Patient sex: M
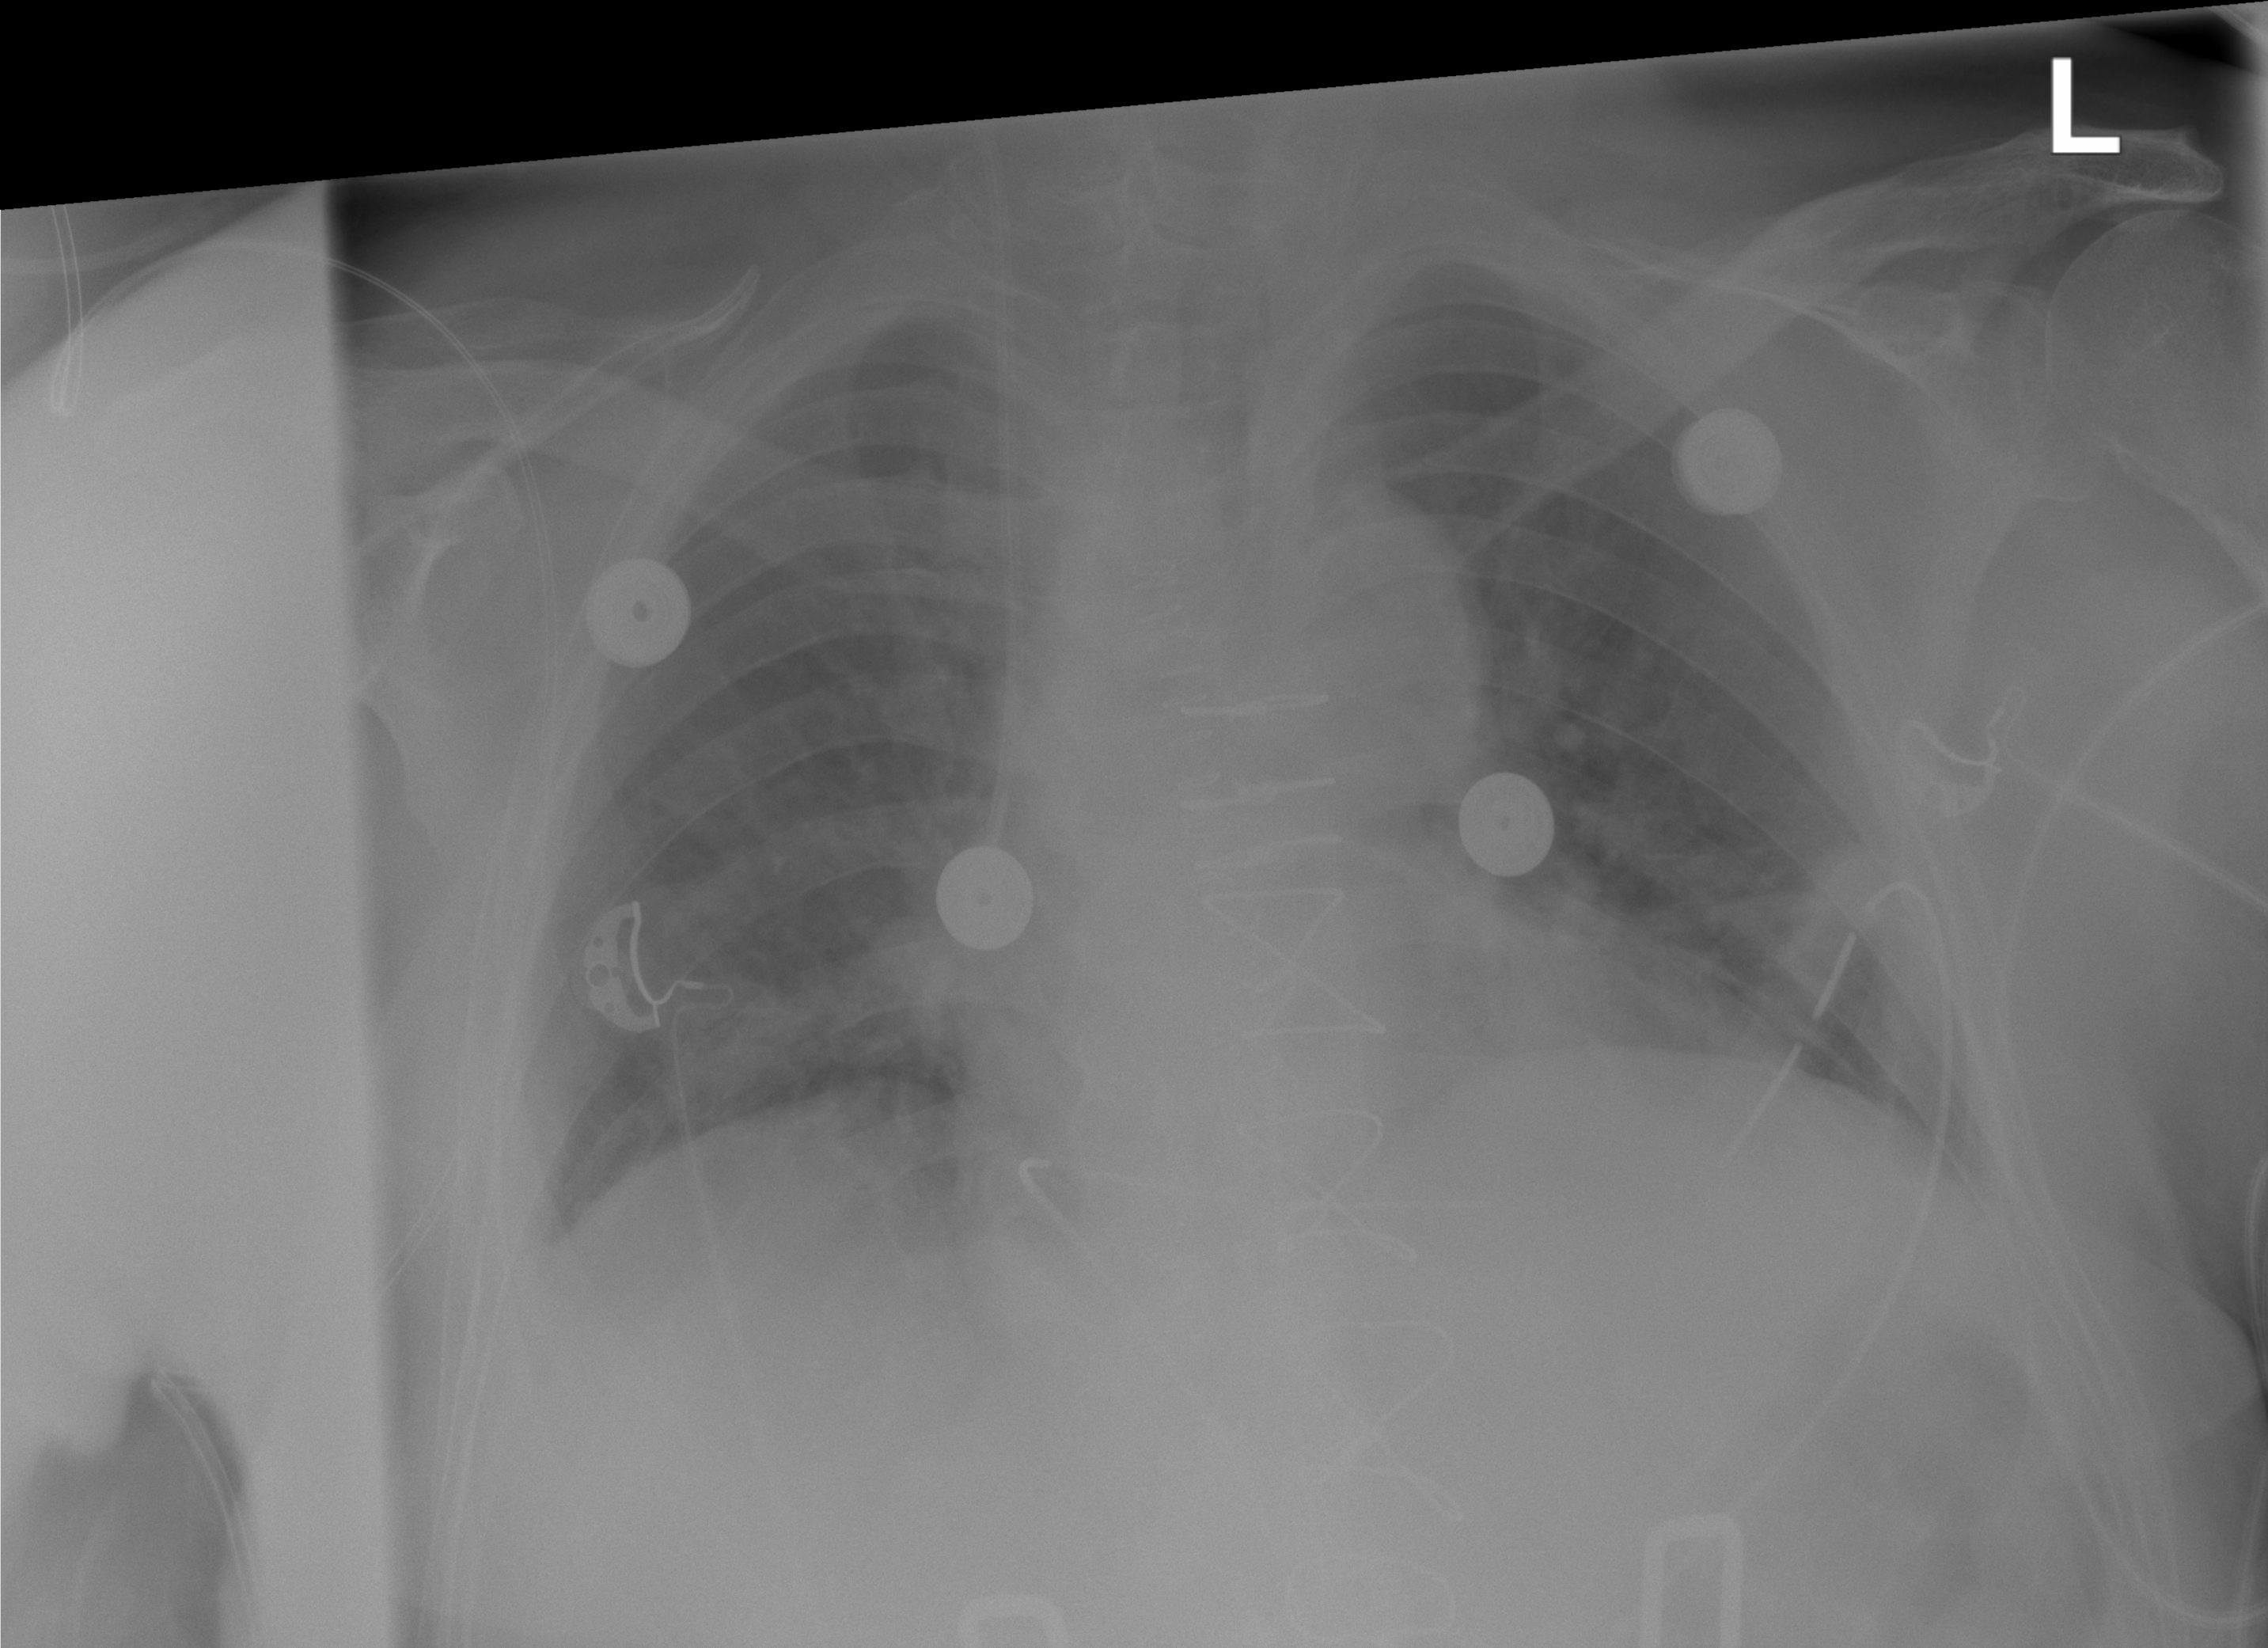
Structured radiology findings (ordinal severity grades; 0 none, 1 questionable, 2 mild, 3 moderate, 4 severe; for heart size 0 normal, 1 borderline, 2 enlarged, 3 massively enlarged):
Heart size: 1
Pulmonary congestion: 0
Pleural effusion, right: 1
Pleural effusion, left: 0
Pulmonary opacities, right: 0
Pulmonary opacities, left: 0
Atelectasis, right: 1
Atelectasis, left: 2